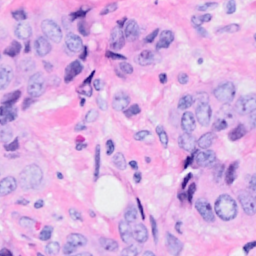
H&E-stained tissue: Breast